Field crop: maize
Growth stage: 2
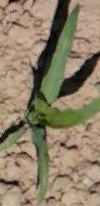
Species: maize